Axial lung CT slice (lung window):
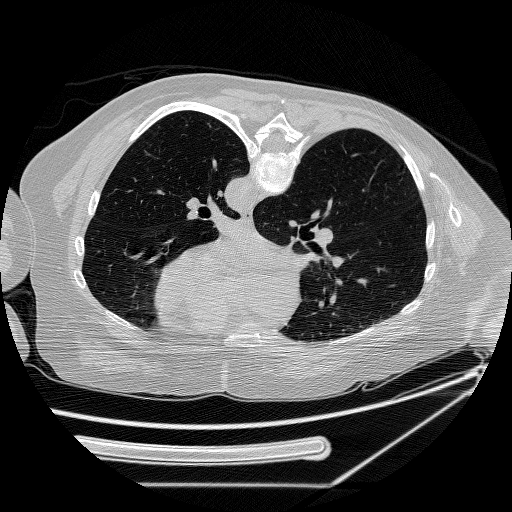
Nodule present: no